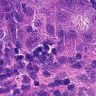
Metastatic tissue present: yes